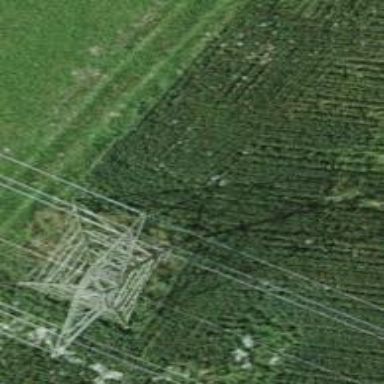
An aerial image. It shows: Power tower.